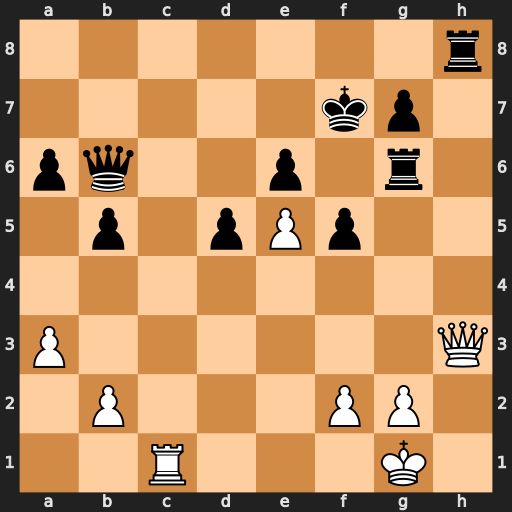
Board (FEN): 7r/5kp1/pq2p1r1/1p1pPp2/8/P6Q/1P3PP1/2R3K1
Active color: w
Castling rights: -
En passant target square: -
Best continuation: Qxh8 Rh6 Qc8 Kg6 Rc6 Qd4 Rxe6+ Kg5 Rxh6